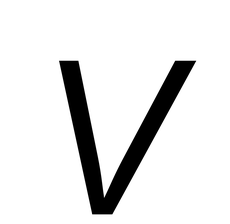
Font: Inter-Italic_Light_Italic